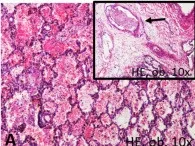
Microscopic and immunohistochemical features of desquamative interstitial pneumonia:. Hemorrhages, and ,thrombi (arrow).
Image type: pathology (immunostaining)